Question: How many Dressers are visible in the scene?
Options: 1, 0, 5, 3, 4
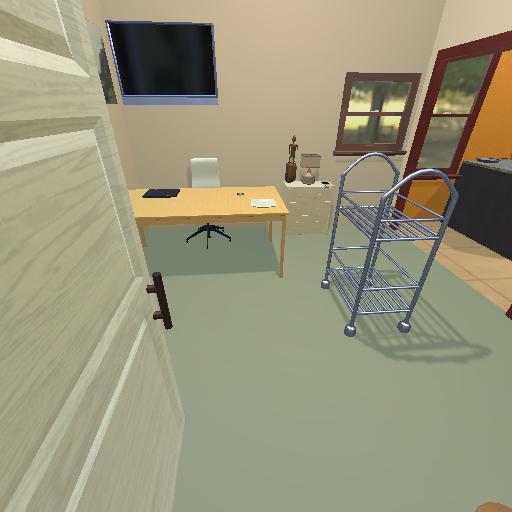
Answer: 1